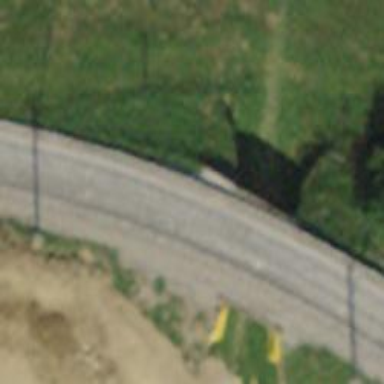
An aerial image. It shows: Narrow-gauge railway bridge with electrified contact line for single track.